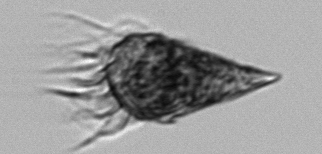
Label: Strombidium_wulffi